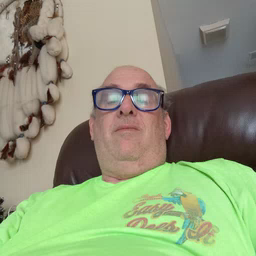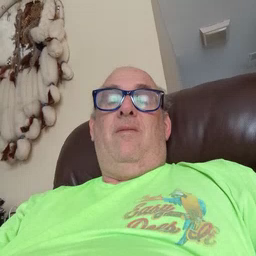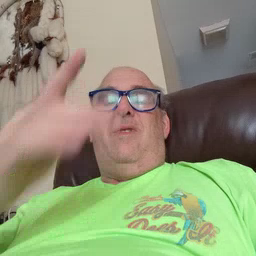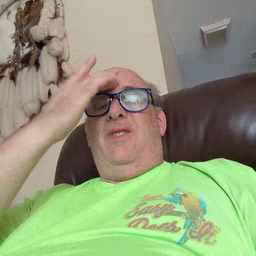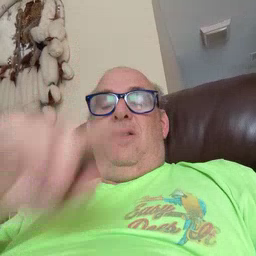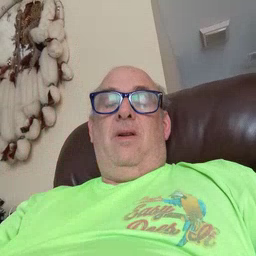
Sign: sick